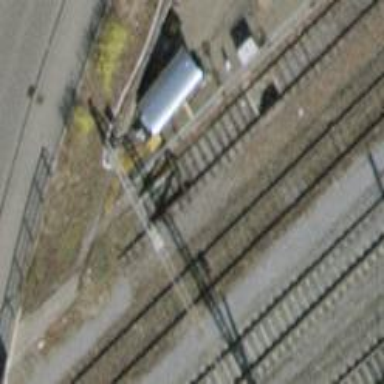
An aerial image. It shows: Railway buffer stop.